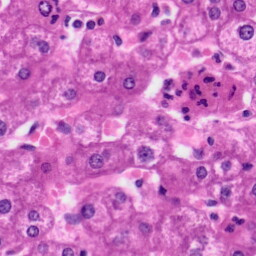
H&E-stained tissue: Liver